【题型】解答题　【知识点】平面几何　【难度】medium
已知 $\angle MON = 60^\circ$，射线 $OT$ 是 $\angle MON$ 的平分线，点 $P$ 是射线 $OT$ 上的一个动点，射线 $PB$ 交射线 $ON$ 于点 $B$。

(1) 如图，若射线 $PB$ 绕点 $P$ 顺时针旋转 $120^\circ$ 后与射线 $OM$ 交于 $A$，求证：$PA = PB$；

(2) 在 (1) 的条件下，若点 $C$ 是 $AB$ 与 $OP$ 的交点，且满足 $PC = \dfrac{\sqrt{3}}{2}PB$，求：$\triangle POB$ 与 $\triangle PBC$ 的面积之比；

(3) 当 $OB = 2$ 时，射线 $PB$ 绕点 $P$ 顺时针旋转 $120^\circ$ 后与直线 $OM$ 交于点 $A$（点 $A$ 不与点 $O$ 重合），直线 $PA$ 交射线 $ON$ 于点 $D$，且满足 $\angle PBD = \angle ABO$。请求出 $OP$ 的长。

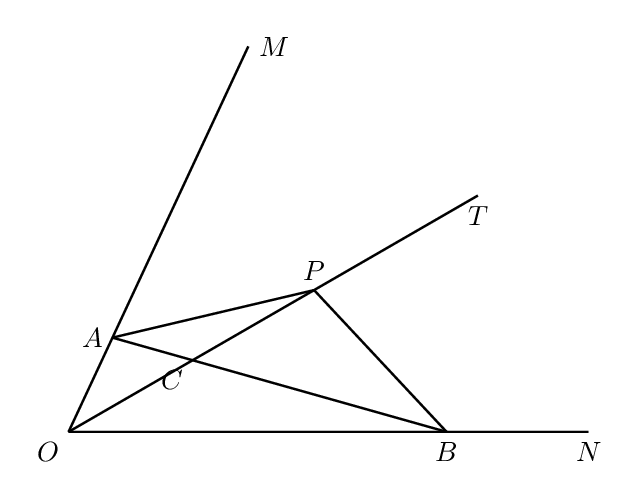
【解答】
【分析】(1) 可以把求证 $PA = PB$ 的问题转化为证明 $\triangle PAF \cong \triangle PBG$ 即可；

(2) 首先证明 $\triangle POB \backsim \triangle PBC$，利用相似三角形的面积的比等于相似比的平方即可求解；

(3) 分点 $A$ 在射线 $OM$ 上，点 $A$ 在射线 $OM$ 的反向延长线上两种情况进行讨论，作 $OT$ 的垂线，利用三角函数即可求解。

【解答】(1) 证明：作 $PF \perp OM$ 于 $F$，作 $PG \perp ON$ 于 $G$，（1分）

$\because OP$ 平分 $\angle MON$，

$\therefore PF = PG$，（2分）

$\because \angle MON = 60^\circ$，

$\therefore \angle FPG = 360^\circ - 60^\circ - 90^\circ - 90^\circ = 120^\circ$，（3分）

又 $\because \angle APB = 120^\circ$，

$\therefore \angle APF = \angle BPG$，

$\therefore \triangle PAF \cong \triangle PBG$，（4分）

$\therefore PA = PB$；（5分）

（2）由（1）得：$PA = PB$，$\angle APB = 120^\circ$，

$\therefore \angle PAB = \angle PBA = 30^\circ$，（6分）

$\because \angle MON = 60^\circ$，$OP$ 平分 $\angle MON$，

$\therefore \angle TON = 30^\circ$，（7分）

$\therefore \angle POB = \angle PBC$，（8分）

又 $\angle BPO = \angle OPB$，

$\therefore \triangle POB \backsim \triangle PBC$，（9分）

$\dfrac{S_{\triangle POB}}{S_{\triangle PBC}} = \left(\dfrac{PB}{PC}\right)^2 = \left(\dfrac{PB}{\dfrac{\sqrt{3}}{2}PB}\right)^2 = \dfrac{4}{3}$，

$\therefore \triangle POB$ 与 $\triangle PBC$ 的面积之比为 $4:3$；（10分）

（3）$\textcircled{1}$当点 $A$ 在射线 $OM$ 上时（如图乙1），

易求得：$\angle BPD = \angle BOA = 60^\circ$，

$\because \angle PBD = \angle ABO$，而 $\angle PBA = 30^\circ$，

$\therefore \angle OBA = \angle PBD = 75^\circ$，

作 $BE \perp OT$ 于 $E$，

$\because \angle NOT = 30^\circ$，$OB = 2$，

$\therefore BE = 1$，$OE = \sqrt{3}$，$\angle OBE = 60^\circ$，

$\therefore \angle EBP = \angle EPB = 45^\circ$，

$\therefore PE = BE = 1$，

$\therefore OP = OE + PE = \sqrt{3} + 1$，（12分）

$\textcircled{2}$当点 $A$ 在射线 $OM$ 的反向延长线上时（如图乙2），

此时 $\angle AOB = \angle DPB = 120^\circ$，

$\because \angle PBD = \angle ABO$，而 $\angle PBA = 30^\circ$，

$\therefore \angle OBA = \angle PBD = 15^\circ$，

作 $BE \perp OT$ 于 $E$，

$\because \angle NOT = 30^\circ$，$OB = 2$，

$\therefore BE = 1$，$OE = \sqrt{3}$，$\angle OBE = 60^\circ$，

$\therefore \angle EBP = \angle EPB = 45^\circ$，

$\therefore PE = BE = 1$，

$\therefore OP = \sqrt{3} - 1$，（14分）

$\therefore$ 综上所述，当 $OB = 2$ 时，$OP = \sqrt{3} + 1$ 或 $\sqrt{3} - 1$。

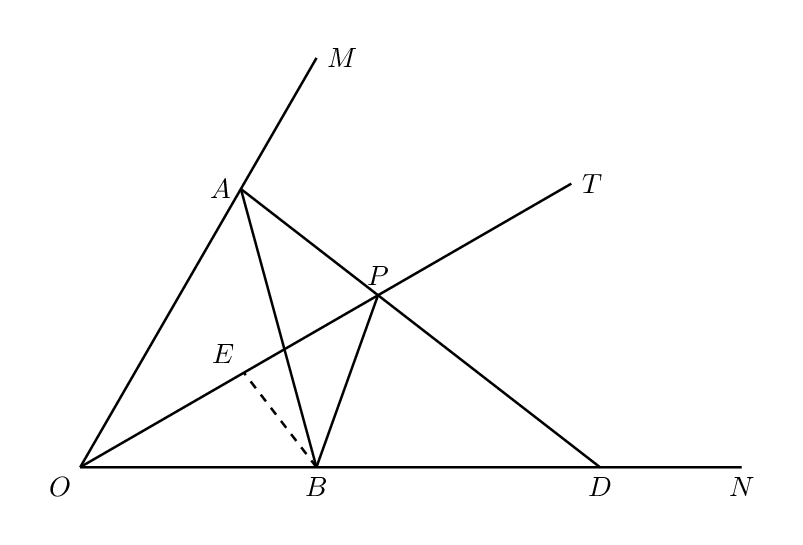